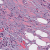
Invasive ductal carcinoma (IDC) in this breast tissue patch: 1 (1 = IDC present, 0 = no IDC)